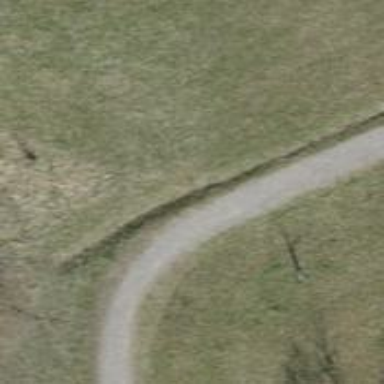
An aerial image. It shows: Unpaved path.